Question: I would like to setup mu Amazon account on Intellij AWS plugin.
I want to be able to access S3 and EC2.
I have the <URL> installed, but I can't figure out how to login with my Amazon credentials.
As you can see <URL>, I can an account, but I can't figure out where to set it up.
Screenshot:

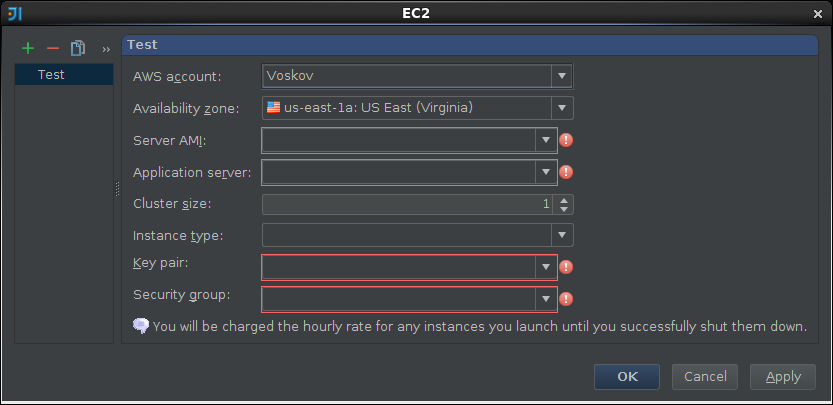
Answer: 1. Open Settings dialog (File->Settings).
2. In AWS->Accounts section create a new account and enter account number, access key ID and secret access key. (You can get them in your AWS account profile)
3. Press "Test Connection" button to verify that your settings are correct.
4. Press "Apply" after you are finished.